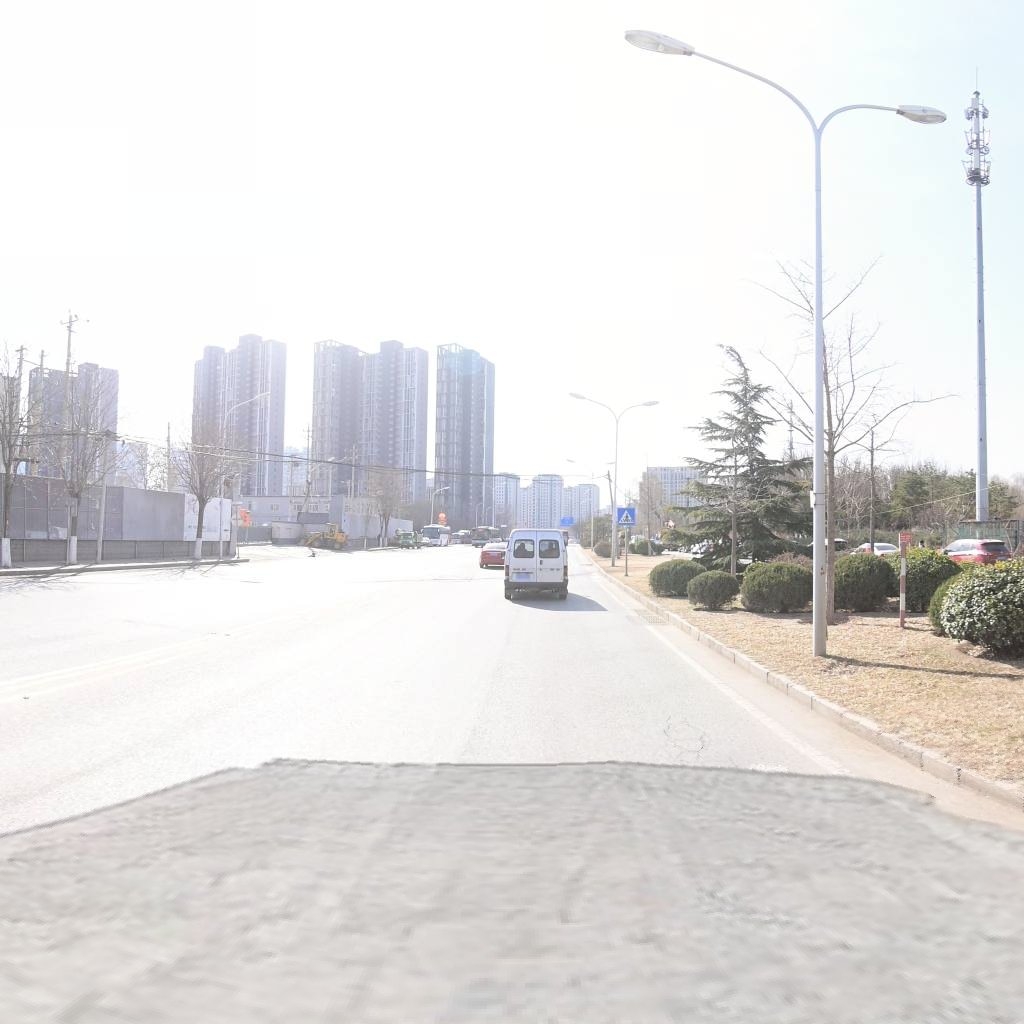
Region: Chaoyang
Road damage annotations: alligator crack